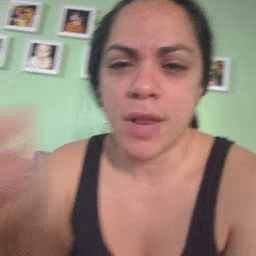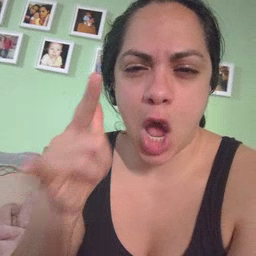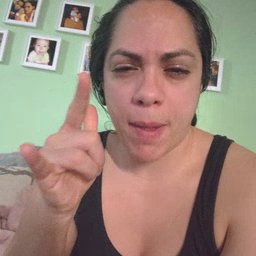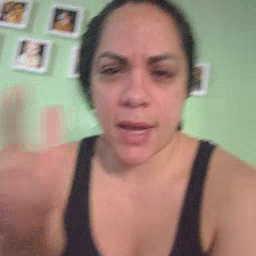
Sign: airplane